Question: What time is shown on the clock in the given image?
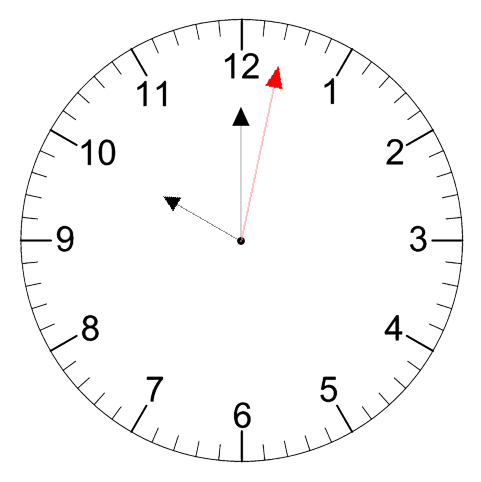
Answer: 10:00:02